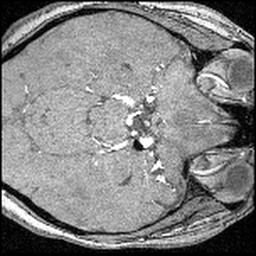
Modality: angio
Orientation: axial
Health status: ill
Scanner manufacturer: siemens
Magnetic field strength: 3 T
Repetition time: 0.023 s
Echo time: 0.0042 s